Aerial crown-view tile of a tropical tree (Barro Colorado Island, Panama), acquired 20241112:
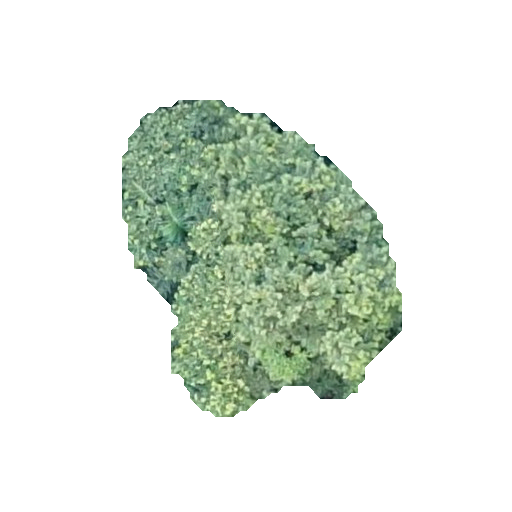
Species: Luehea seemannii
GBIF accepted scientific name: Luehea seemannii
Crown area: 97.006 m²